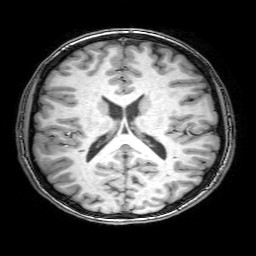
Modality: T1w
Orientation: coronal
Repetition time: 0.00828 s
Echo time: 0.00388 s